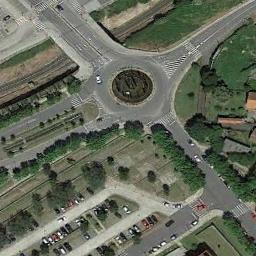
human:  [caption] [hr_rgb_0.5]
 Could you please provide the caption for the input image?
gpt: The roundabout with four exits and entrances is next to a parking lot .

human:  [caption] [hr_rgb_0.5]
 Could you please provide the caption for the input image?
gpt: There are some trees beside the roundabout .

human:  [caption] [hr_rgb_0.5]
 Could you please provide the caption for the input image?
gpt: There are several vehicles driving on the road at the roundabout, There are some buildings and some trees and some lawns around the roundabout, And many cars are parked in the open space beside the roundabout .

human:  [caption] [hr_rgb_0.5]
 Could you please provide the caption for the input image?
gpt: The roundabout is on the grass next to trees and parking lot .

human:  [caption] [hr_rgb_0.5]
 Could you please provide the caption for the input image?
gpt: There are some green lawns and bushes beside the roundabout .